Field crop: tomato
Growth stage: 2
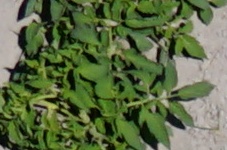
Species: tomato